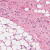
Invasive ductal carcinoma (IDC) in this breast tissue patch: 1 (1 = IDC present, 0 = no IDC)